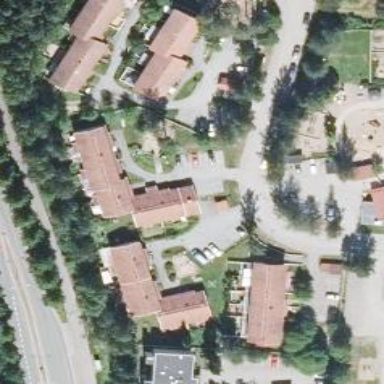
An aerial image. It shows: Terrace building.